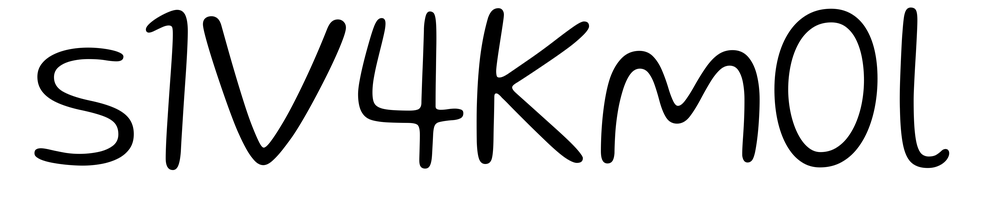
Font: Gluten_ExtraLight